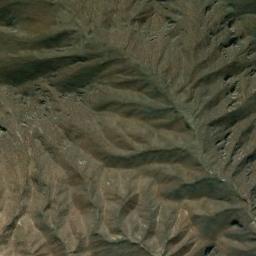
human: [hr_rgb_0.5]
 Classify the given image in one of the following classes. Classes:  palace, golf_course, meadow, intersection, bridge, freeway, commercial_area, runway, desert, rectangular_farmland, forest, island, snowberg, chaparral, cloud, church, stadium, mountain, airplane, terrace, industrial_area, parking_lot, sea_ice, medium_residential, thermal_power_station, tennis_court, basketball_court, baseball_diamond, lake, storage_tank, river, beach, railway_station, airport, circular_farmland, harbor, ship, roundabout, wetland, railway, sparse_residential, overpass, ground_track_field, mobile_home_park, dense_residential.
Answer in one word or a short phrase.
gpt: mountain